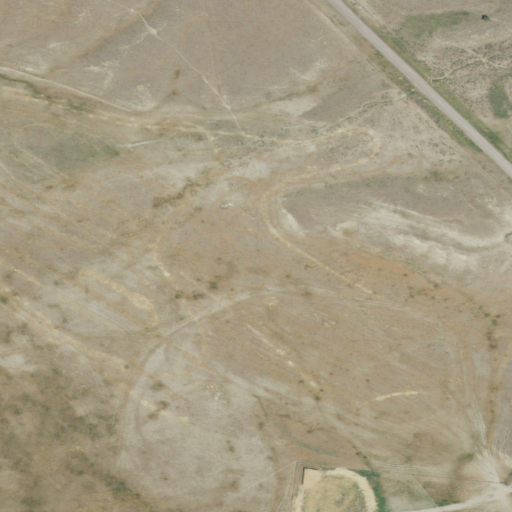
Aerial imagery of valley in Montana named Joe Black Coulee containing grassland and cultivated crops